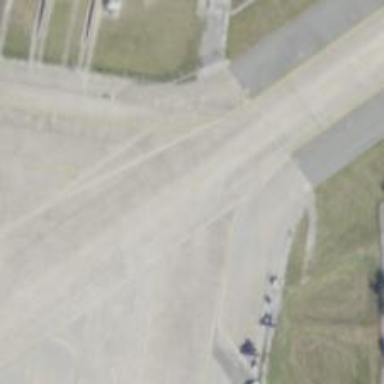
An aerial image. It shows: Image of taxiway at airport.